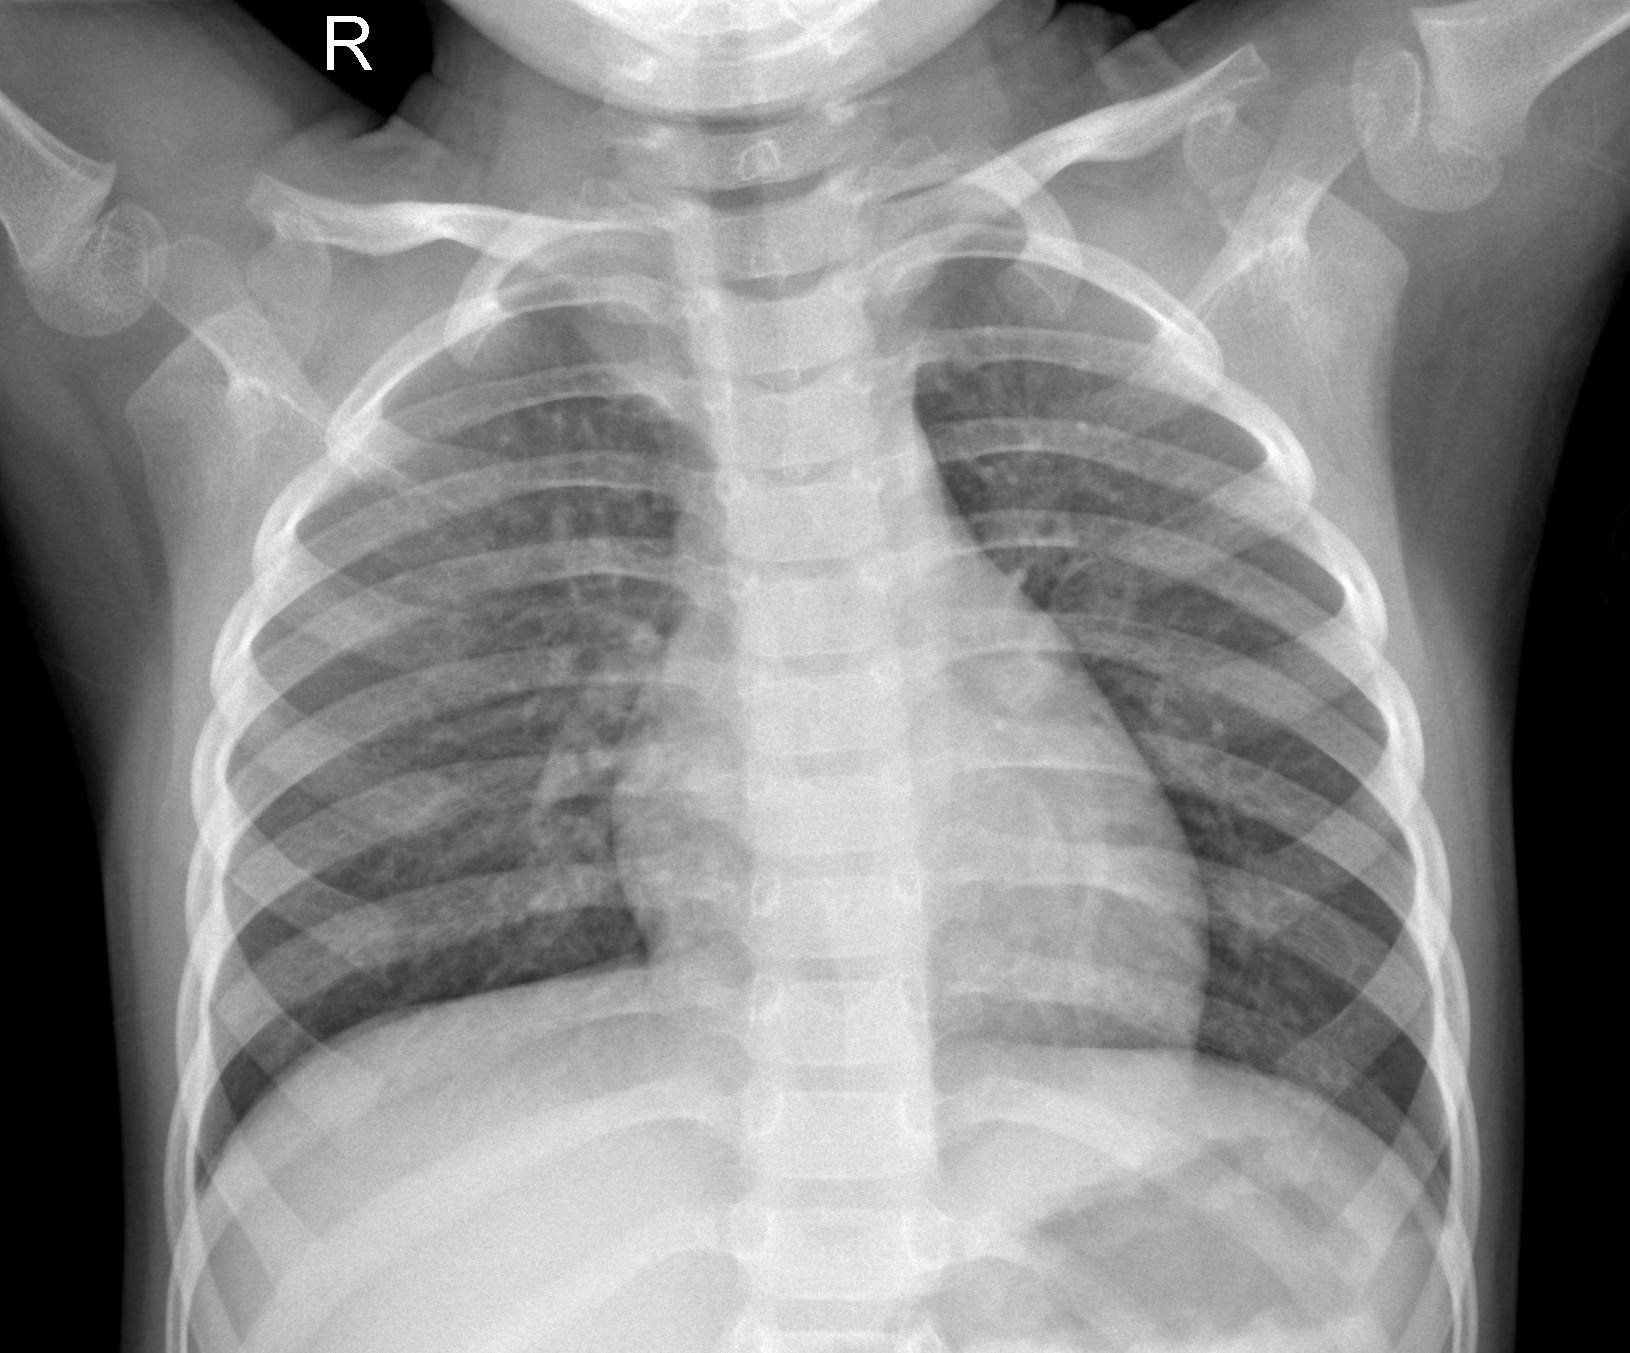
Diagnosis: NORMAL